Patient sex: M
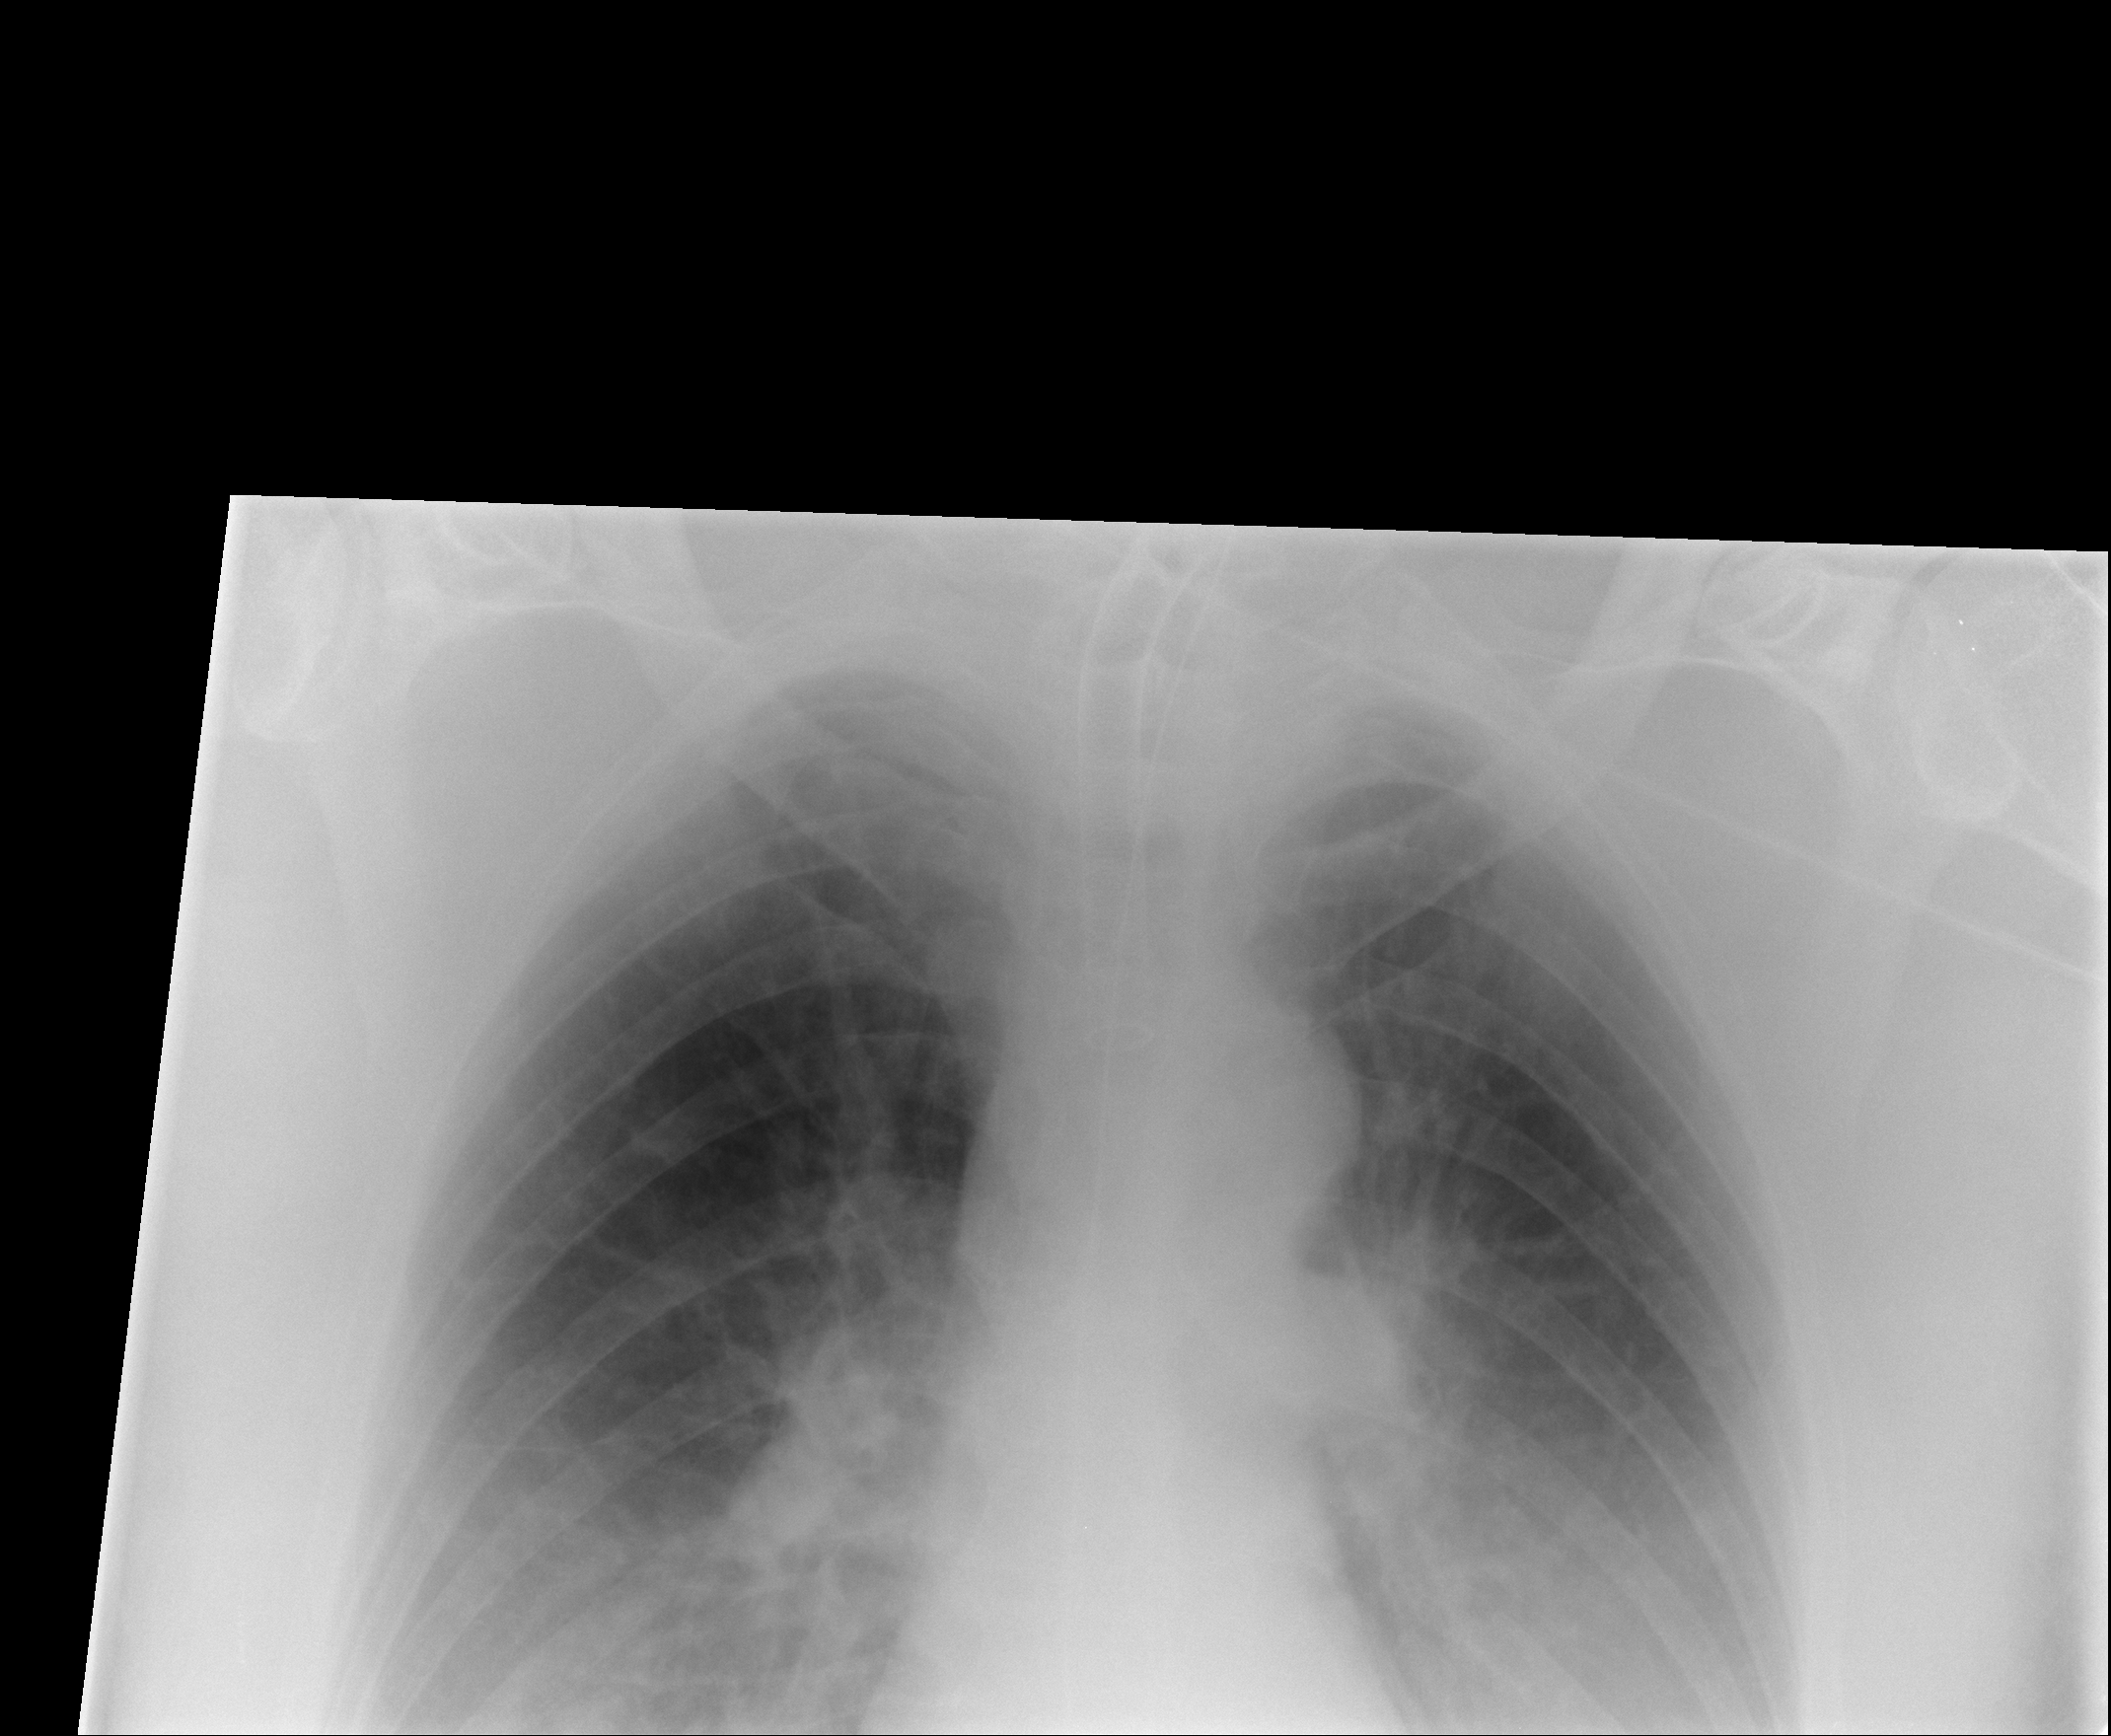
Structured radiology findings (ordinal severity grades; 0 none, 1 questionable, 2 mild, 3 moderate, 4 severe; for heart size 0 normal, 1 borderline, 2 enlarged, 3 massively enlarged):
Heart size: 0
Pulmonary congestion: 0
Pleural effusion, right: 0
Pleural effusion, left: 0
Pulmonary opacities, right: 0
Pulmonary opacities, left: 0
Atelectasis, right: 2
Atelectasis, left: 2